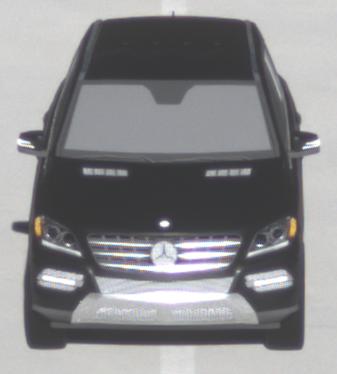
Make: Mercedes-Benz
Model: ML 350
Detailed model: M-Class (166)
Model produced from: 2011/11
Model produced until: 2014/10
Doors: 5
Color: black
Road condition: dry road
Daytime: morning or afternoon
Contrast: high contrast